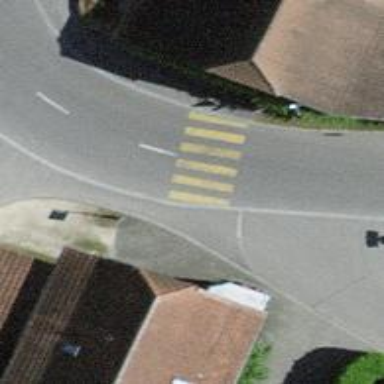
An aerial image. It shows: Marked road crossing.